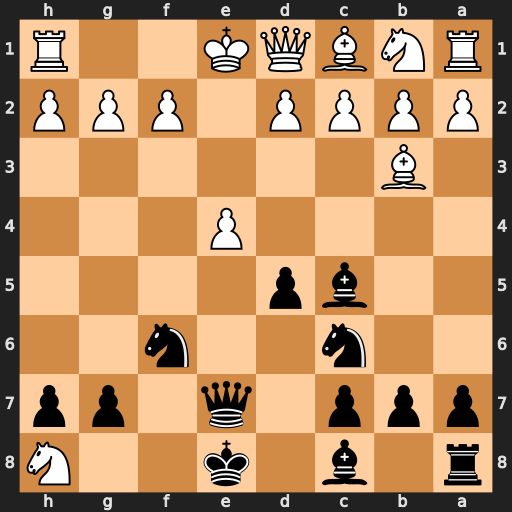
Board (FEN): r1b1k2N/ppp1q1pp/2n2n2/2bp4/4P3/1B6/PPPP1PPP/RNBQK2R
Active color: b
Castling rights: KQq
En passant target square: -
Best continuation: Bg4 f3 Nxe4